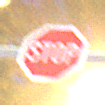
Verkehrszeichen: Stop
Umgebung: Outdoor, Urban
Tageszeit: Night
Wetter: Clear
Licht: Artificial
Jahreszeit: NotSpecified
Kontrast: HighContrast